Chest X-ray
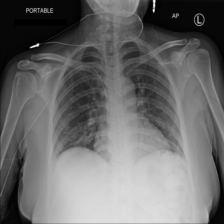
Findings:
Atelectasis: negative
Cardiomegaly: negative
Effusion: negative
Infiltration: negative
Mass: negative
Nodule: negative
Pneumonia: negative
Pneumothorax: negative
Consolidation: negative
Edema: negative
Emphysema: negative
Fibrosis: negative
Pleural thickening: negative
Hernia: negative